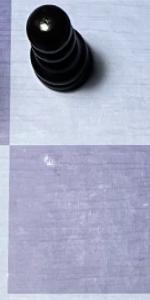
Label: Empty